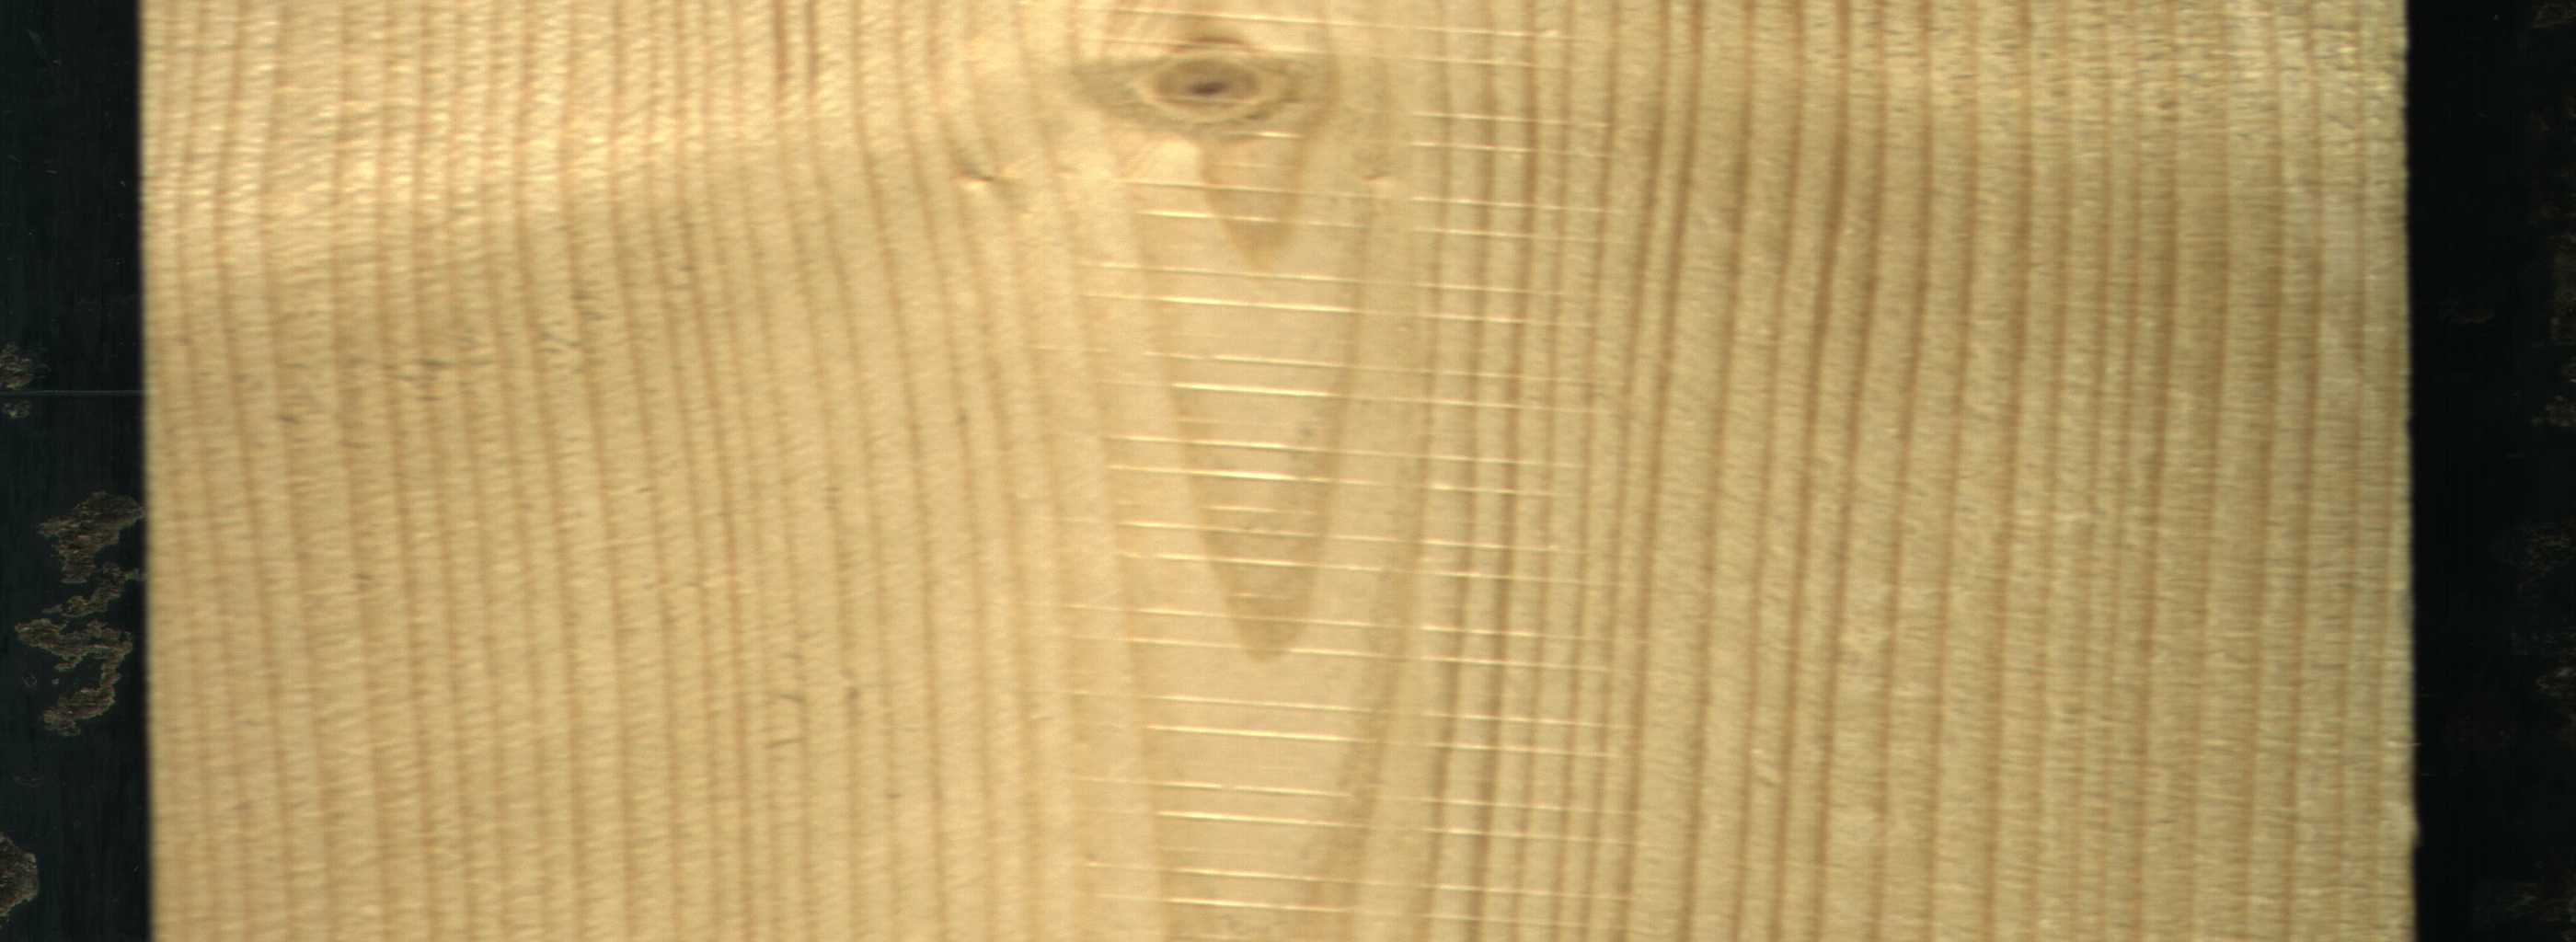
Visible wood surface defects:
Live_Knot